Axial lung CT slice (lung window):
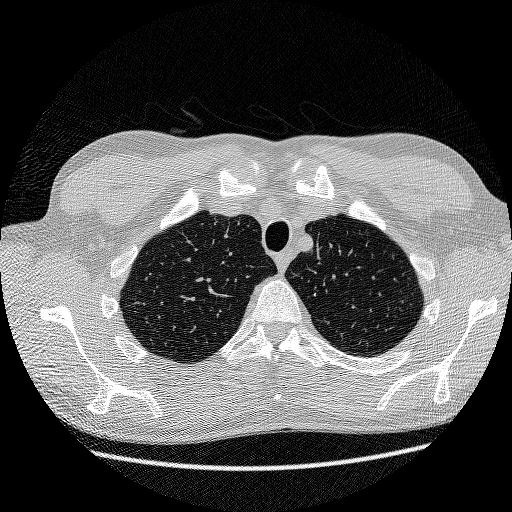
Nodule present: no